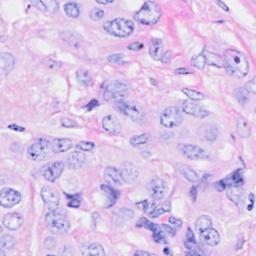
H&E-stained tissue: Breast